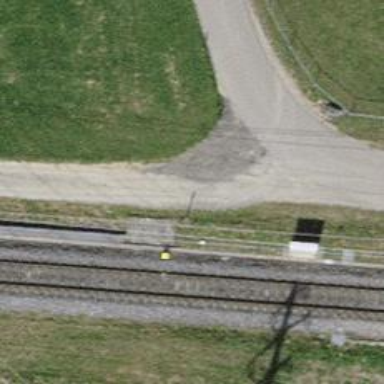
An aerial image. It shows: Pebblestone track with grade3 tracktype.